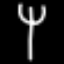
Label: fork